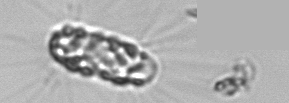
Label: Corethron_hystrix